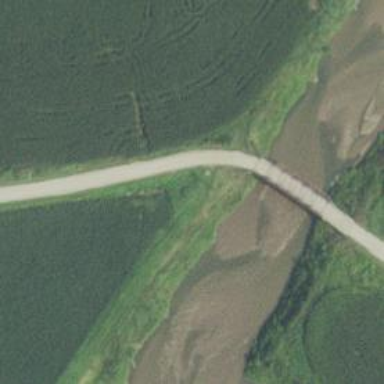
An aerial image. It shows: Unclassified road passing over truss bridge.